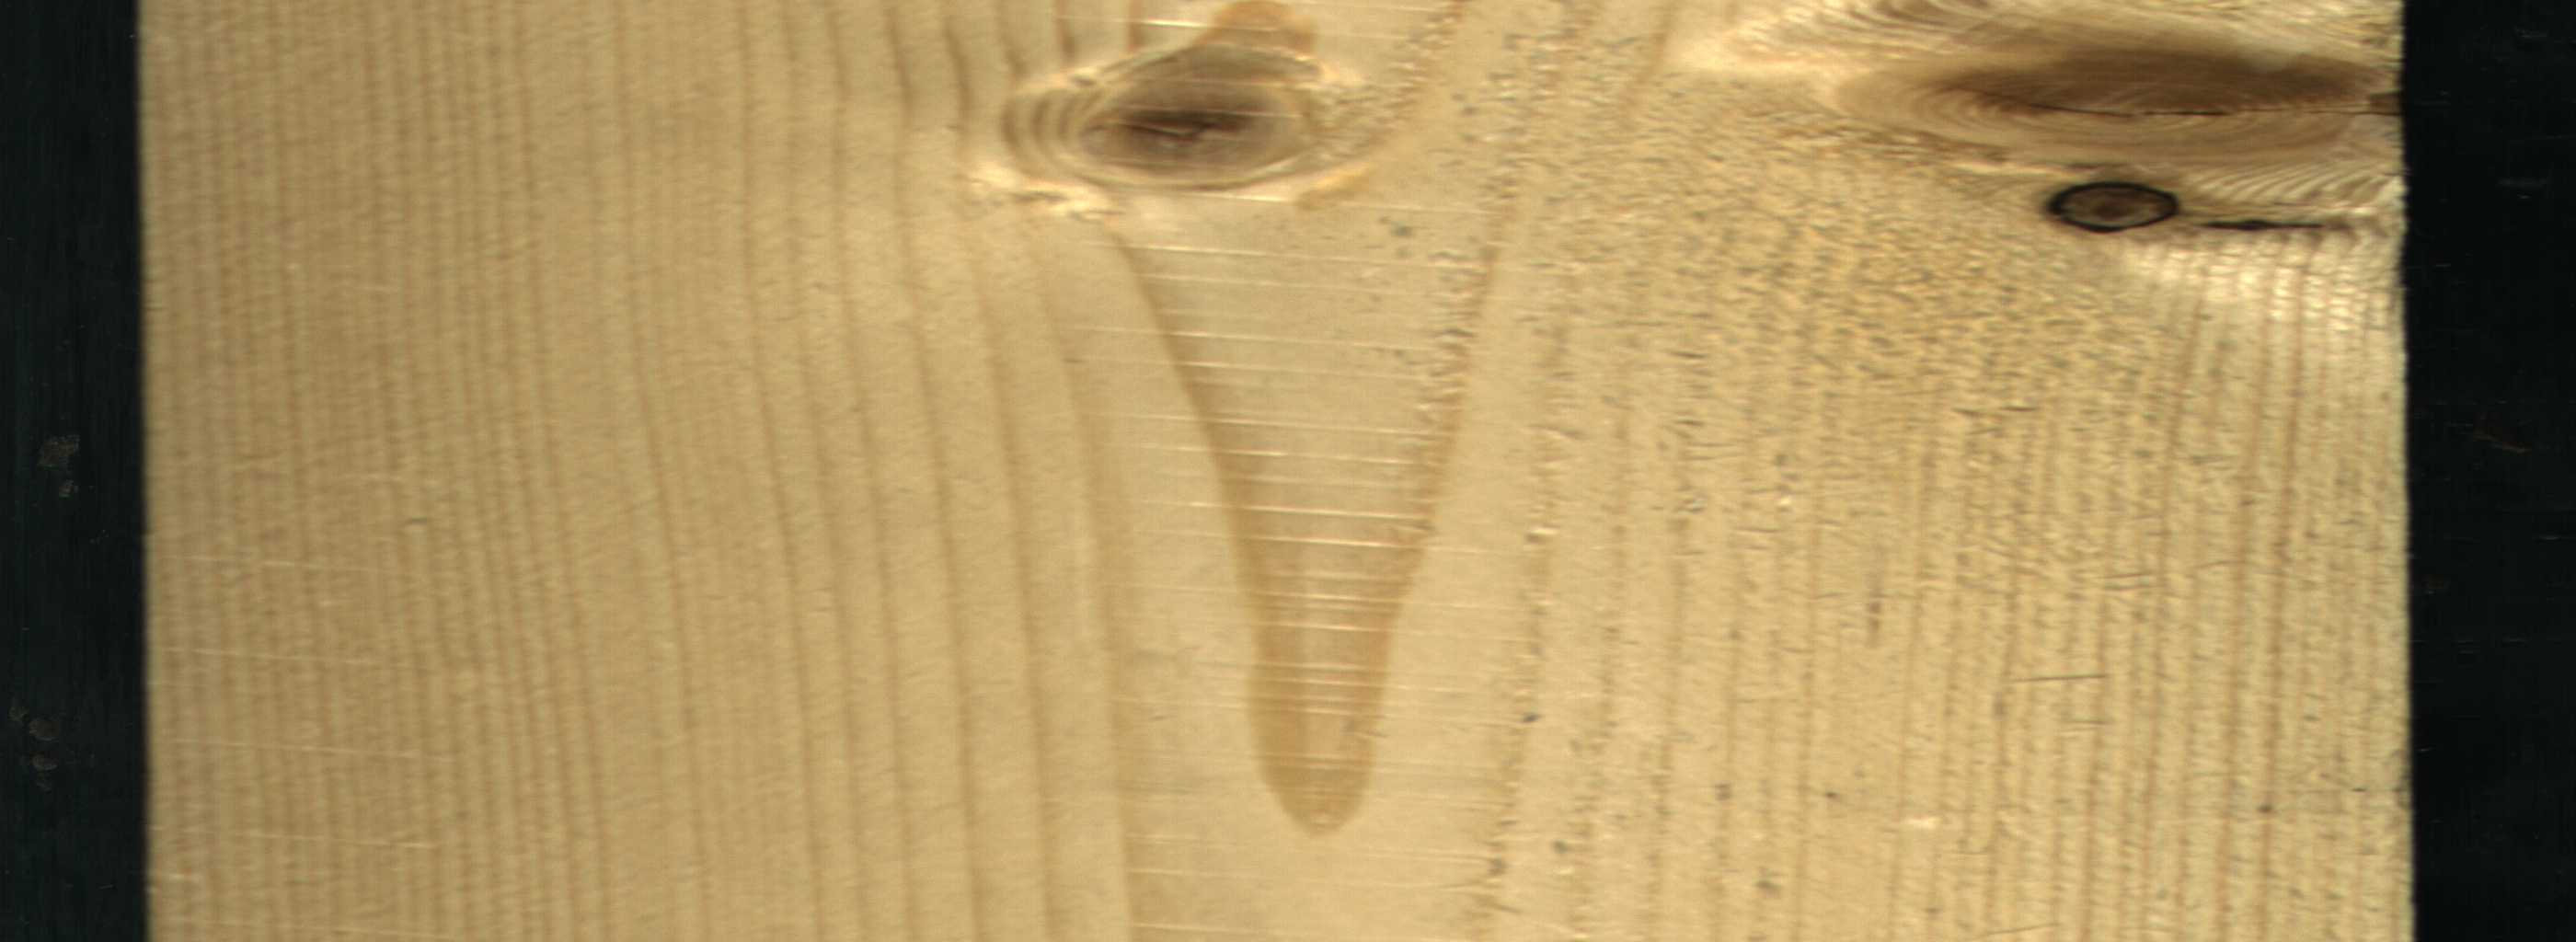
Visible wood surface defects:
Crack
knot_with_crack
knot_with_crack
Dead_Knot
Live_Knot